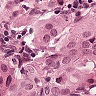
Metastatic tissue present: yes